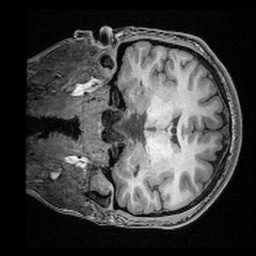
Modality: T1w
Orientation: coronal
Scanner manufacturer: ge
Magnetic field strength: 3 T
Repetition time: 0.008376 s
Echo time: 0.003268 s